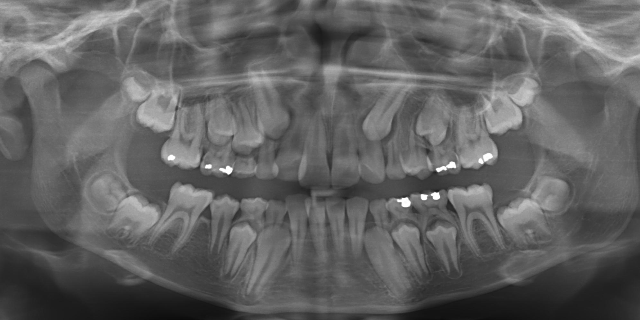
adult